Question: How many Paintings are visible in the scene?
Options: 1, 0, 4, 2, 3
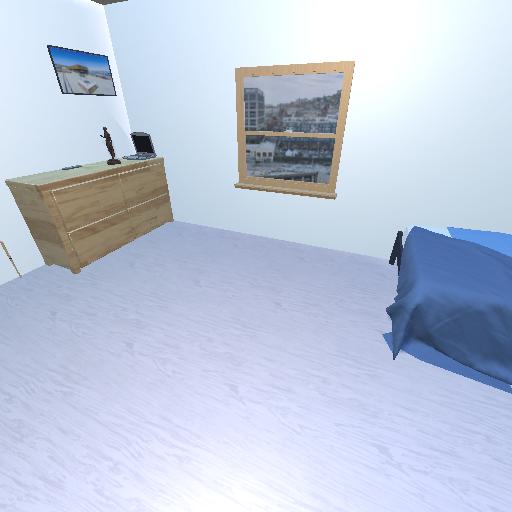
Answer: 1